Question: I am using hiberante 4. when I try to create my Factory connection I get this error.
'''
Testlog4j:WARN No appenders could be found for logger (org.jboss.logging).
log4j:WARN Please initialize the log4j system properly.
log4j:WARN See http://logging.apache.org/log4j/1.2/faq.html#noconfig for more info.
Failed to create sessionFactory object.org.hibernate.HibernateException: src/hibernate.cfg.xml not found
Test
'''
my looks like this
'''
<?xml version="1.0" encoding="UTF-8"?>
<!DOCTYPE hibernate-configuration PUBLIC "-//Hibernate/Hibernate Configuration DTD 3.0//EN" "http://hibernate.sourceforge.net/hibernate-configuration-3.0.dtd">
<hibernate-configuration>
<session-factory>
<property name="connection.driver_class">org.Postgresql.Driver</property>
<property name="connection.url">jdbc:postgresql://localhost:5432/hibernatedb</property>
<property name="connection.username">postgres</property>
<property name="connection.password">test</property>
<!-- JDBC connection pool (use the built-in) -->
<property name="connection.pool_size">1</property>
<!-- SQL dialect -->
<property name="dialect">org.hibernate.dialect.PostgreSQLDialect</property>
<!-- Enable Hibernate's automatic session context management -->
<property name="current_session_context_class">thread</property>
<!-- Disable the second-level cache -->
<property name="cache.provider_class">org.hibernate.cache.NoCacheProvider</property>
<!-- Echo all executed SQL to stdout -->
<property name="show_sql">true</property>
<!-- Drop and re-create the database schema on startup -->
<property name="hbm2ddl.auto">create</property>
<property name="hibernate.search.default.directory_provider">filesystem</property>
<property name="hibernate.search.default.indexBase">target/indexes</property>
<mapping class="org.mark.dto.UserDetails"/>
</session-factory>
</hibernate-configuration>
'''
and my test class reads like this.
'''
package org.mark.dto;
import org.hibernate.HibernateException;
import org.hibernate.Session;
import org.hibernate.SessionFactory;
import org.hibernate.cfg.Configuration;
import org.hibernate.service.ServiceRegistry;
import org.hibernate.service.ServiceRegistryBuilder;
import org.mark.usr.UserDetails;
public class HibernateTest {
private static ServiceRegistry serviceRegistry;
private static SessionFactory sessionFactory;
public static void main(String[] args){
UserDetails user= new UserDetails();
user.setUserId(1);
user.setUserName("Test");
System.out.print("Test");
try{
Configuration configuration = new Configuration();
configuration.configure("src/hibernate.cfg.xml");
serviceRegistry = new ServiceRegistryBuilder().applySettings(configuration.getProperties()).buildServiceRegistry();
sessionFactory = configuration.buildSessionFactory(serviceRegistry);
Session session= sessionFactory.openSession();
session.beginTransaction();
session.save(user);
session.getTransaction().commit();
}catch (HibernateException ex) {
System.err.println("Failed to create sessionFactory object." + ex);
} finally {
System.out.print("Test");
}
}
}
'''
I am using Hibernate 4. my config file is directly under my src folder. not sure why its not being detected.
When path is changed to configuration.configure("hibernate.cfg.xml");
This error show
'''
Testlog4j:WARN No appenders could be found for logger (org.jboss.logging).
log4j:WARN Please initialize the log4j system properly.
log4j:WARN See http://logging.apache.org/log4j/1.2/faq.html#noconfig for more info.
Exception in thread "main" Testjava.util.ServiceConfigurationError: org.hibernate.integrator.spi.Integrator: Provider org.hibernate.search.hcore.impl.HibernateSearchIntegrator could not be instantiated: java.lang.NoClassDefFoundError: org/hibernate/search/util/logging/impl/LoggerFactory
at java.util.ServiceLoader.fail(ServiceLoader.java:224)
at java.util.ServiceLoader.access$100(ServiceLoader.java:181)
at java.util.ServiceLoader$LazyIterator.next(ServiceLoader.java:377)
at java.util.ServiceLoader$1.next(ServiceLoader.java:445)
at org.hibernate.service.classloading.internal.ClassLoaderServiceImpl.loadJavaServices(ClassLoaderServiceImpl.java:236)
at org.hibernate.integrator.internal.IntegratorServiceImpl.<init>(IntegratorServiceImpl.java:53)
at org.hibernate.service.internal.BootstrapServiceRegistryImpl.<init>(BootstrapServiceRegistryImpl.java:80)
at org.hibernate.service.internal.BootstrapServiceRegistryImpl.<init>(BootstrapServiceRegistryImpl.java:57)
at org.hibernate.service.ServiceRegistryBuilder.<init>(ServiceRegistryBuilder.java:76)
at org.mark.dto.HibernateTest.main(HibernateTest.java:28)
Caused by: java.lang.NoClassDefFoundError: org/hibernate/search/util/logging/impl/LoggerFactory
at org.hibernate.search.hcore.impl.HibernateSearchIntegrator.<clinit>(HibernateSearchIntegrator.java:49)
at sun.reflect.NativeConstructorAccessorImpl.newInstance0(Native Method)
at sun.reflect.NativeConstructorAccessorImpl.newInstance(NativeConstructorAccessorImpl.java:57)
at sun.reflect.DelegatingConstructorAccessorImpl.newInstance(DelegatingConstructorAccessorImpl.java:45)
at java.lang.reflect.Constructor.newInstance(Constructor.java:526)
at java.lang.Class.newInstance(Class.java:374)
at java.util.ServiceLoader$LazyIterator.next(ServiceLoader.java:373)
... 7 more
Caused by: java.lang.ClassNotFoundException: org.hibernate.search.util.logging.impl.LoggerFactory
at java.net.URLClassLoader$1.run(URLClassLoader.java:366)
at java.net.URLClassLoader$1.run(URLClassLoader.java:355)
at java.security.AccessController.doPrivileged(Native Method)
at java.net.URLClassLoader.findClass(URLClassLoader.java:354)
at java.lang.ClassLoader.loadClass(ClassLoader.java:424)
at sun.misc.Launcher$AppClassLoader.loadClass(Launcher.java:308)
at java.lang.ClassLoader.loadClass(ClassLoader.java:357)
... 14 more
'''
Jars Used:

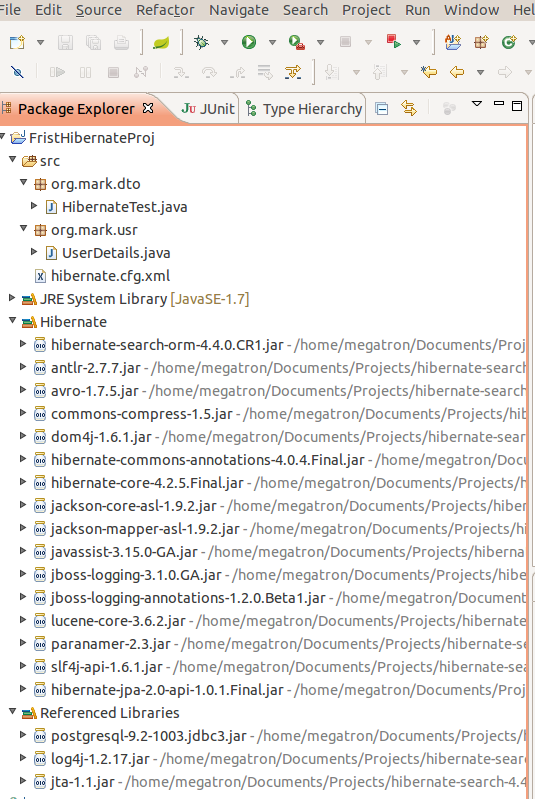
Answer: Ultimately, it doesn't really matter where the file is in your IDE. All it counts is where the file will be during execution time, in the final bundle (probably a generated jar, in your case).
So, assuming from the info you already gave, your 'src/' folder should become the root of the executed bundle (jar). This way, as 'hibernate.cfg.xml' is in 'src/', then it should be in the root (of the jar) during execution time. In other words:
Instead of:
'''
configuration.configure("src/hibernate.cfg.xml");
'''
Use:
'''
configuration.configure("hibernate.cfg.xml");
'''
## Update:
For the error :
'''
Caused by: java.lang.ClassNotFoundException: org.hibernate.search.util.logging.impl.LoggerFactory
at java.net.URLClassLoader$1.run(URLClassLoader.java:366)
at java.net.URLClassLoader$1.run(URLClassLoader.java:355)
...
'''
We can see that the class 'org.hibernate.search.util.logging.impl.LoggerFactory' is missing from your classpath. Judging from the jars you already have, the missing one can be found in this link: <URL>